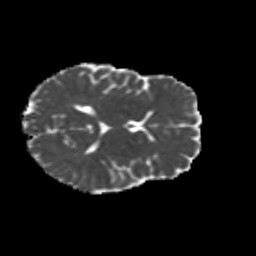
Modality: MD
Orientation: axial
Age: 24
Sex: female
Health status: healthy
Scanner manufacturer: siemens
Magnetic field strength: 3 T
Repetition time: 8.6 s
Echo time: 0.095 s